Question: I am having issue similar to <URL>.
I upgraded from cordova 3.1 to 3.3 because I wanted to use the remote debugging offered in 3.3 and androind 4.4 but now all the JAVA packages are broken for an unknown reason.
having just very basic skill in java I have no idea what is going on.

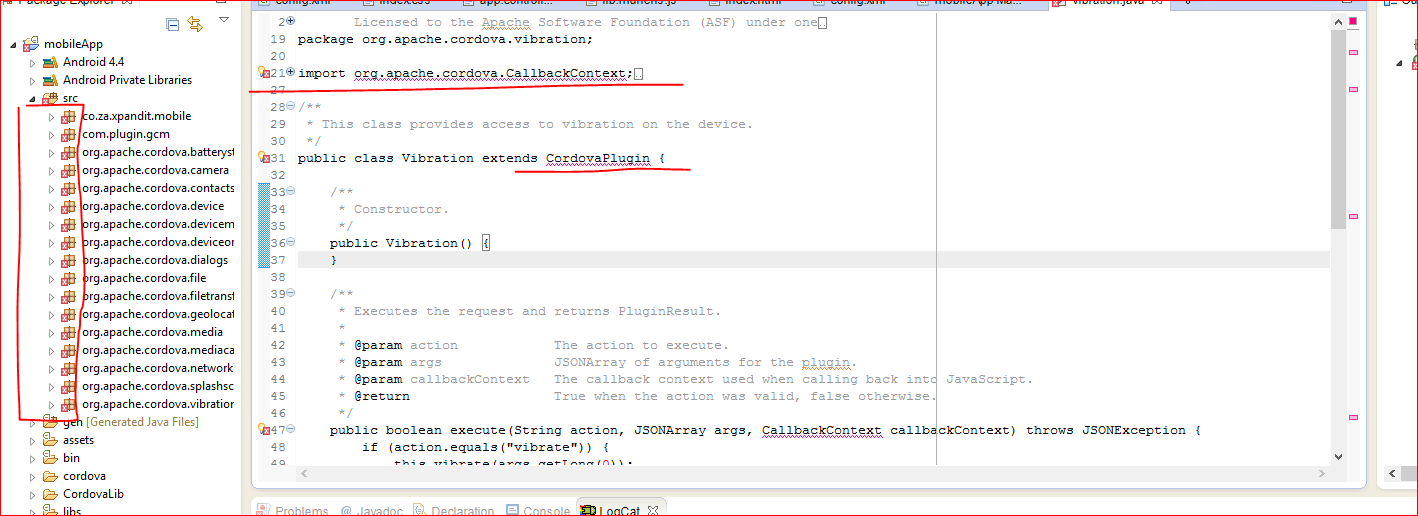
Answer: In cordova 3.3 the cordova api is no more in a jar but in a separate project.
If not already done, do 'cordova platform android'
Then in eclipse re-do "import existing android project into workspace" and you should a second project named CordovaLib.
If cordova-3.1.jar is still in the libs folder, remove it.